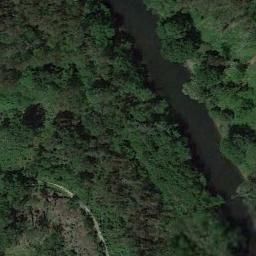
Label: river